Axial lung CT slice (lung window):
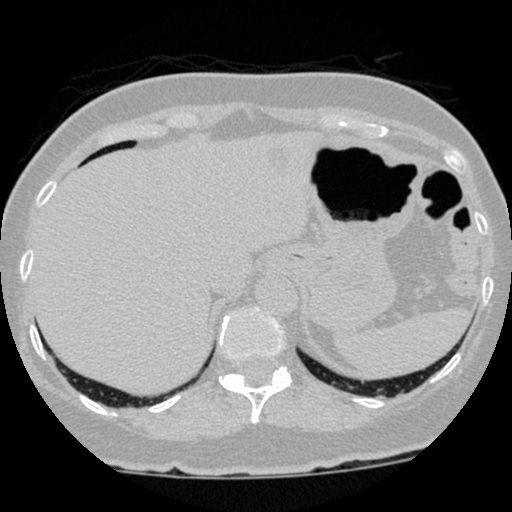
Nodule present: no